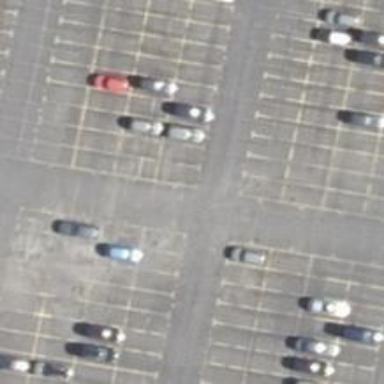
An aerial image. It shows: Road serving as parking aisle.